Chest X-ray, AP view. Patient: 77 years old, sex M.
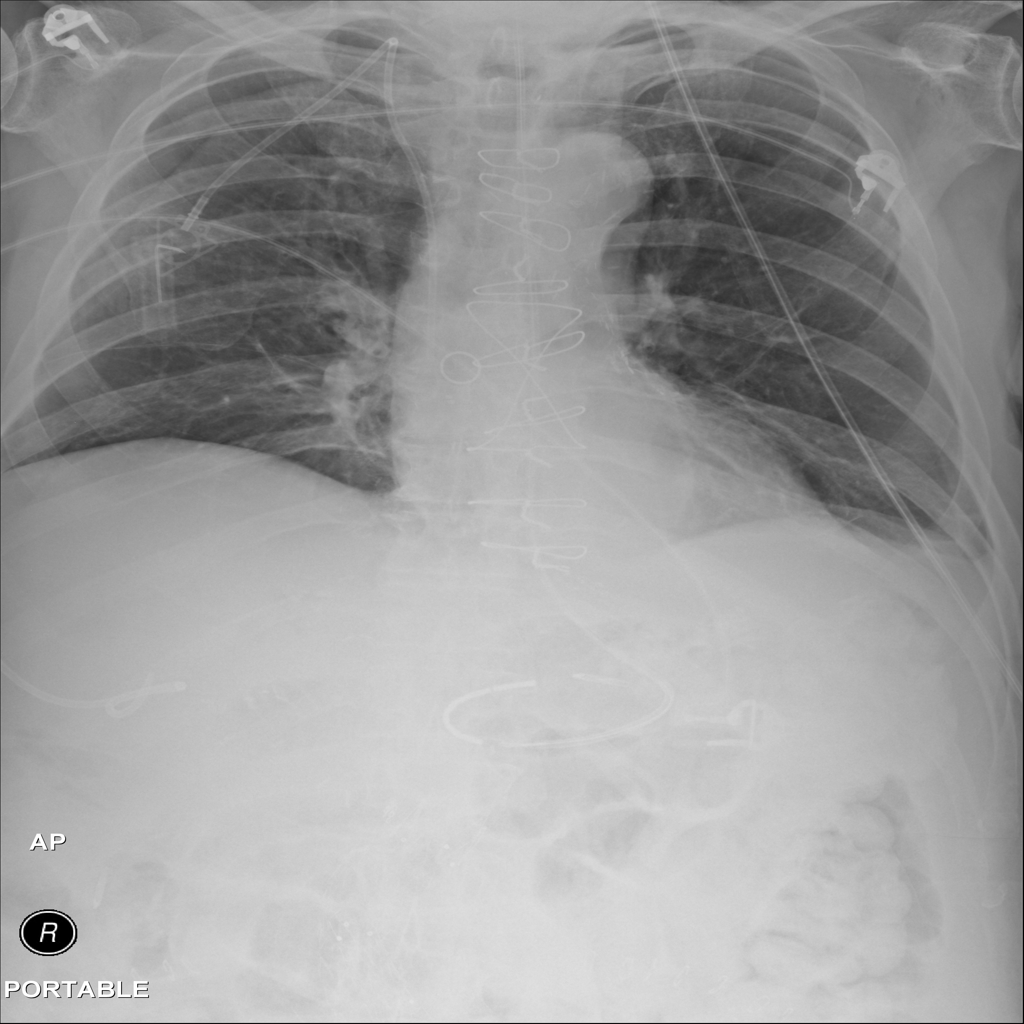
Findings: No Finding